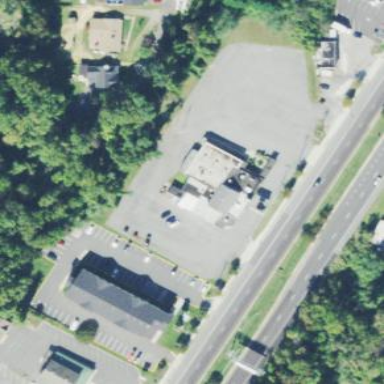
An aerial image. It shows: Retail area.